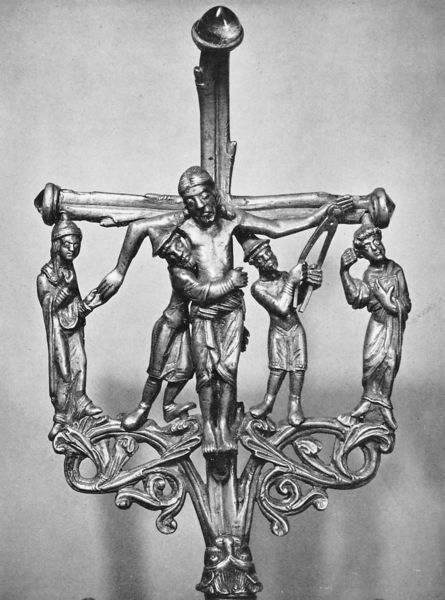
Titel: Reliquiar
Institution: London, Victoria and Albert Museum
Schlagwörter: menschen, glas, männer, ornament, steine, tod, tot, figur, edelsteine, perle, ranken, skulptur, soldaten, metall, bronze, nagel, nägel, foto, griff, kreuz, schwarzweiß, altar, christus, jesus, kreuzabnahme, kreuzigung, kruzifix, gusseisern, gothik, maria, guss, zange, juden, arma christi, schmiedearbeit, geißelung, judenhut, chriszus, perizoma